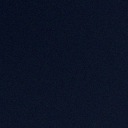
Screen state: off